Interaction volume radius: 5 \u00c5
Interaction volume height: 20 \u00c5
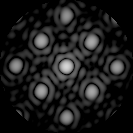
Disorder parameter: 0.1173